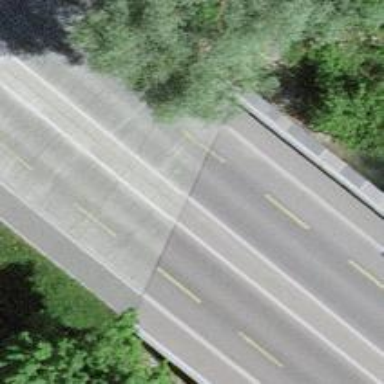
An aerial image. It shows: Primary highway with concrete surface. There are sidewalks on both sides of the road.